Question: Is it (reasonably) possible to plot a <URL> using ggplot2?
There is a package to do it which is based on "grid" called "<URL>", but I was wondering if there could be a ggplot2 version of it.
Thanks.

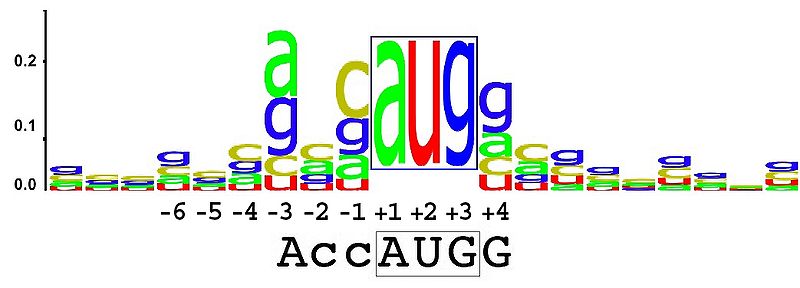
Answer: <URL> should be what you're looking for. I hope this can relieve some of the frustrations I'm sure many of you have when it comes to plotting sequence logos in R